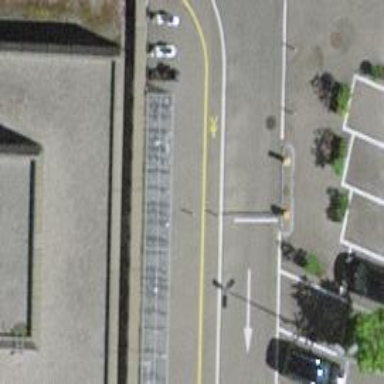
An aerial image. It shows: Lift gate barrier.